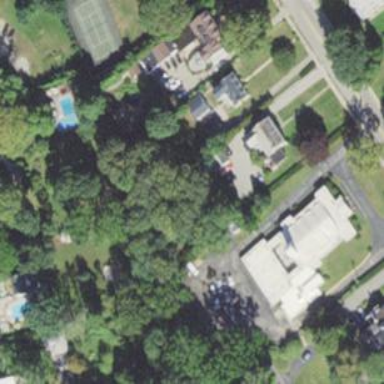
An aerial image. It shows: Residential driveway.